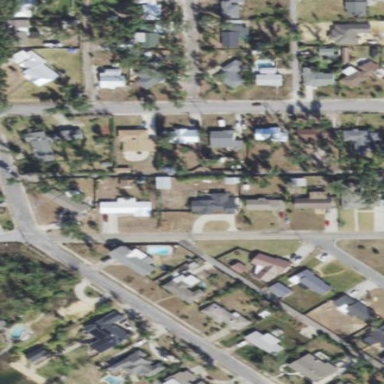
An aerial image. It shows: This residential area consists of single-family homes.